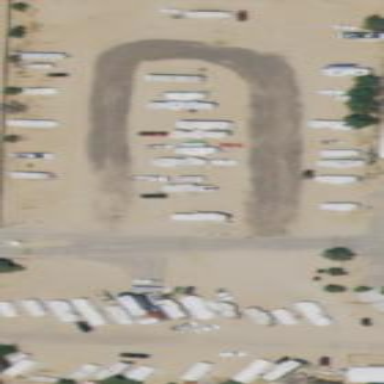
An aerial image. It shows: Caravan site for tourism.